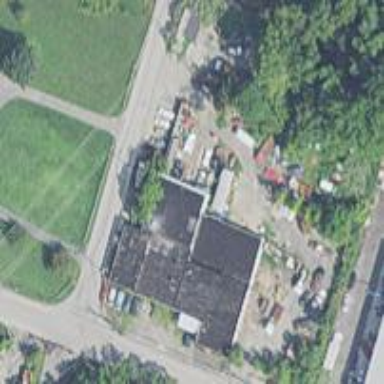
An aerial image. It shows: Commercial building.